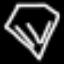
Label: diamond